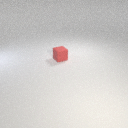
small red rubber cube